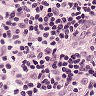
Metastatic tissue present: no